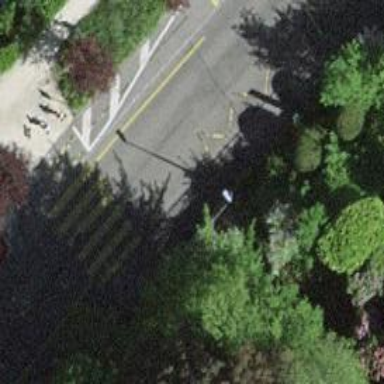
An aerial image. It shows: Paved steps on the road.